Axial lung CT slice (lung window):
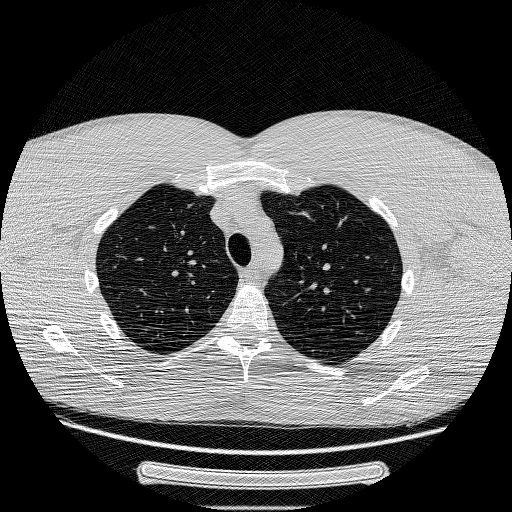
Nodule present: no